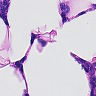
Metastatic tissue present: no